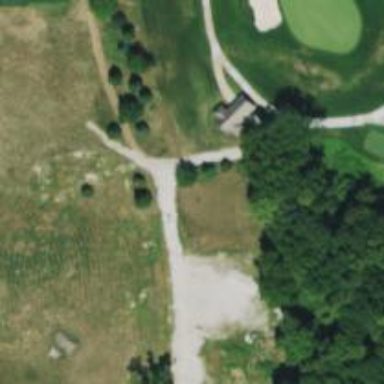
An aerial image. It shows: Service road designated as golf cart path.